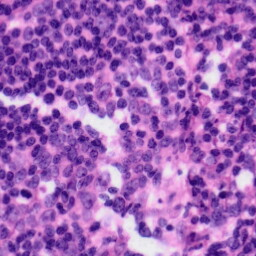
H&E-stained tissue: Tonsil